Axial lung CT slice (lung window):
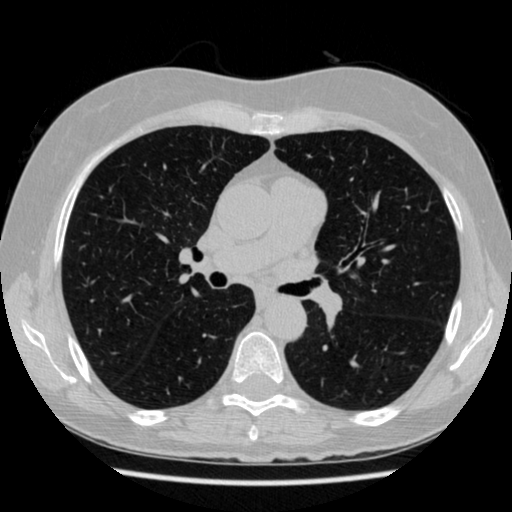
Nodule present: no